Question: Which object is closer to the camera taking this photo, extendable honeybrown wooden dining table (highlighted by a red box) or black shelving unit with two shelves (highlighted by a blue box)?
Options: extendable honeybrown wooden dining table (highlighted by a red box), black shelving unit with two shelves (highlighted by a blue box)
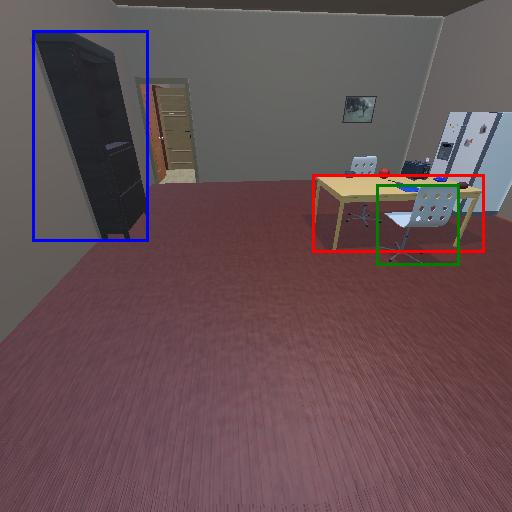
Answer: extendable honeybrown wooden dining table (highlighted by a red box)